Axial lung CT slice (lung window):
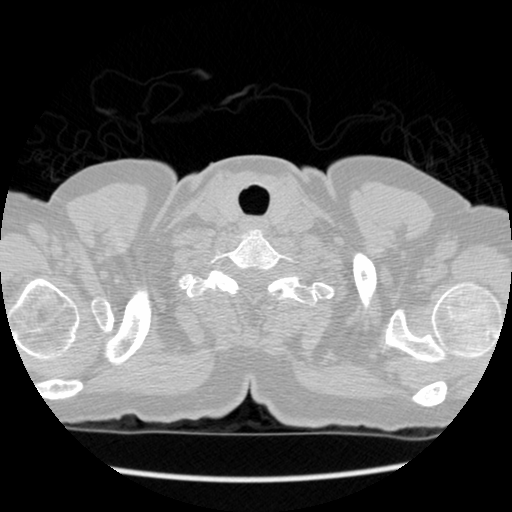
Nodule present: no